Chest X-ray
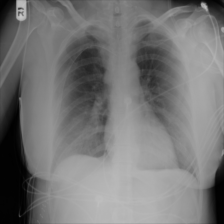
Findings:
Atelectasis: negative
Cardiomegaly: negative
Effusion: negative
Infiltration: negative
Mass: negative
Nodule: negative
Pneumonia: negative
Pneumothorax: positive
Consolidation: negative
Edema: negative
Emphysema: negative
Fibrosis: negative
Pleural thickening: negative
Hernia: negative